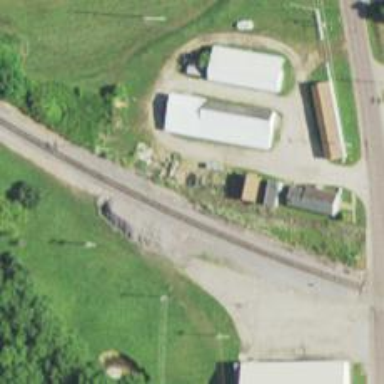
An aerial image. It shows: Abandoned railway spur.